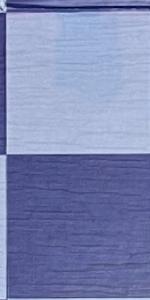
Label: Empty